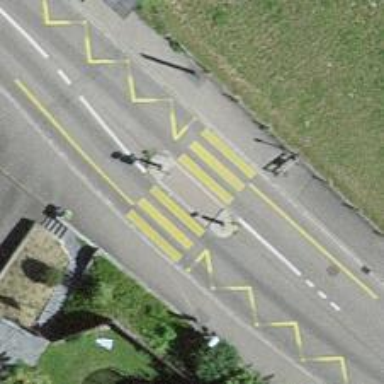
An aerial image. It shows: Uncontrolled zebra crossing on the road.